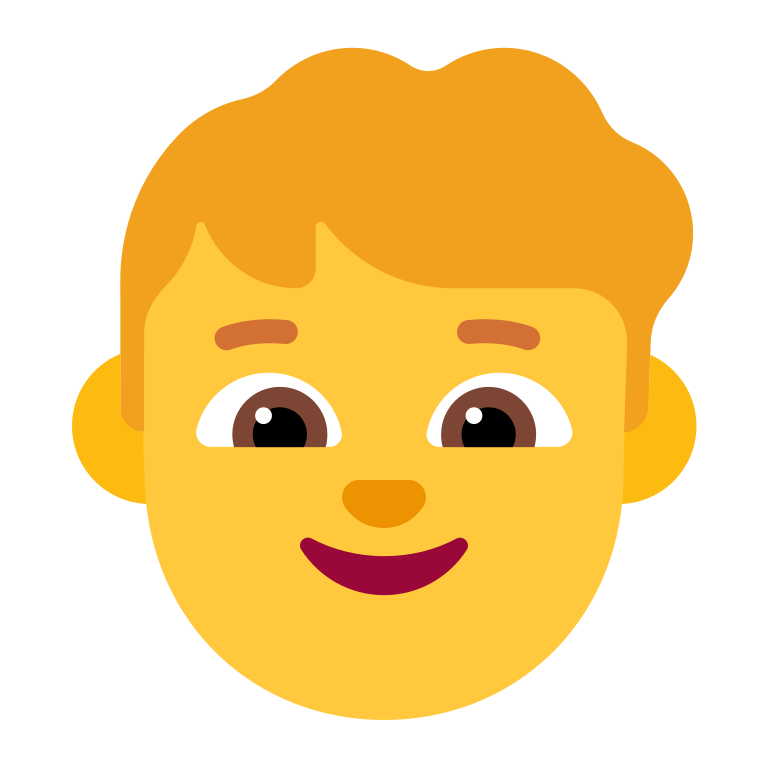
boy flat default